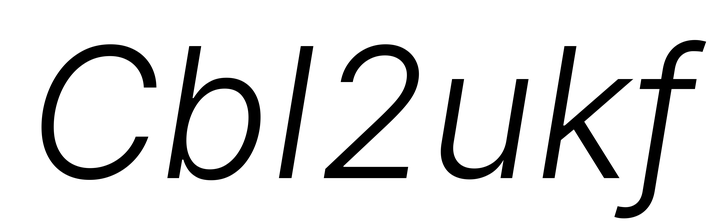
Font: Inter-Italic_Light_Italic